Question: I created this form in VS

The 'NumPlace TextBox' is intalized to '1' automatically, I want when I press on the 'Enter' key to increment the 'NumPlace' automatically in the next row.
This is the code I wrote :
'''
Private Sub DataGridView1_KeyDown(ByVal sender As System.Object, ByVal e As System.Windows.Forms.KeyEventArgs) Handles DataGridView1.KeyDown
If e.KeyCode = Keys.Enter Then
MsgBox("Enter key is pressed !")
End If
End Sub
'''
But It doesn't work it only works when I'm selecting some row end press on "Enter" but when I change the value of the ComboBox or when I select the 'NumPlace TextBox' and then I press on 'Enter' the event doesn't work.
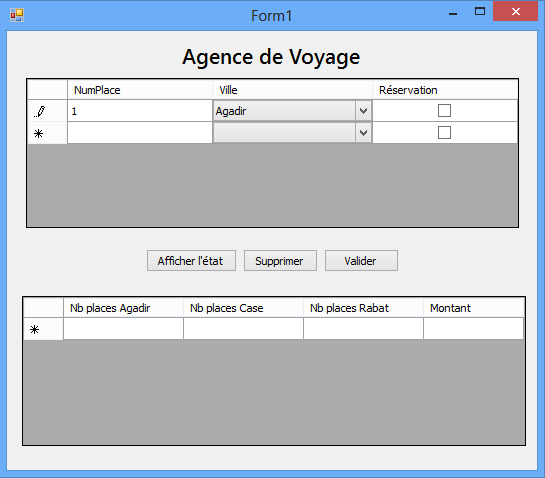
Answer: The solution is to use the event 'KeyUp' instead of 'KeyDown'